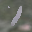
Label: 1